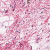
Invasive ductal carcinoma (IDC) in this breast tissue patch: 0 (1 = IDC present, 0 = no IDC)